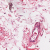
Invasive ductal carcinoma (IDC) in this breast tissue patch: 0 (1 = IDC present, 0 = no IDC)